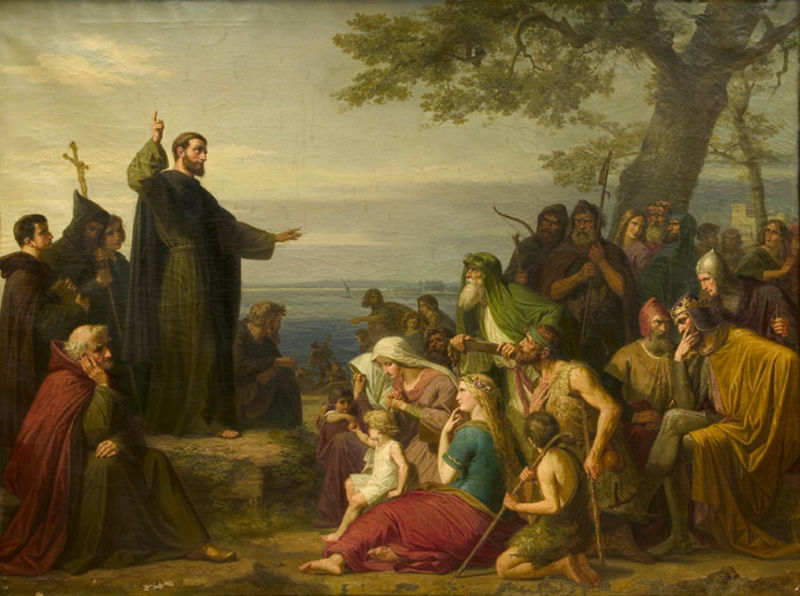
Titel: St. Gallus predigt den Alemannen am Bodensee das Evangelium
Künstler: Wilhelm Dürr
Standort: Karlsruhe
Institution: Staatliche Kunsthalle Karlsruhe
Schlagwörter: baum, berg, blau, blätter, felsen, gemälde, gott, gruppe, hand, himmel, kämpfer, laub, mann, meer, schatten, umhang, vogel, wasser, wolken, bäume, frauen, gelb, grün, landschaft, menschen, mädchen, ocker, see, sitzen, stadt, ufer, äste, abend, blumen, braun, bunt, finger, frau, geste, hintergrund, kleid, licht, mund, männer, nase, reden, rücken, schwarz, szene, weiss, ausblick, blick, blüten, gebäude, gürtel, haus, rot, schleier, schloss, wiese, wolke, haube, leute, malerei, menge, versammlung, alt, bart, blond, bärte, kappe, mütze, alte, arm, arme, bibel, falten, gesicht, johannes, stehen, stein, bild, gelehrte, hände, öl, ast, dämmerung, feld, ferne, horizont, stamm, vögel, zweige, gewässer, kirche, sonne, boden, insel, auge, gewand, gold, haare, kutte, mantel, sitzend, stehend, adel, gewänder, kind, blatt, publikum, krone, renaissance, boot, kinder, pferd, stock, fell, küste, schiff, schiffe, segel, segelboot, liegen, schlafen, bogen, italien, stab, zuschauer, rede, fels, farbe, luftperspektive, rast, ausdruck, hafen, romantik, möwe, könig, lanze, soldaten, langeweile, zeigefinger, stufe, faltenwurf, podest, junge, liegend, zeigen, nachdenken, klippe, alter, greis, denken, burg, kreuz, religion, gestade, zweig, barfuß, stücke, bewaffnet, waffen, knien, soldat, stöcke, waffe, volk, helm, herrscher, hauben, beten, kranz, frieden, ritter, römer, helme, prediger, jäger, hel, christus, jesus, antik, mittelalter, krieger, andacht, erhoben, priester, segen, kruzifix, mönch, franziskus, luther, menschengruppe, predigt, fingerzeig, heiliger, lanzen, mönche, prozession, umhänge, eiche, skeptisch, kutten, balu, pike, speer, speere, jünger, maria, christen, hirte, hirten, schäfer, zuhörer, biblisch, petrus, pfeil, sakral, christentum, greise, pfeile, gläubige, kaputze, verkündigung, kapuze, erwachsene, franziskaner, pater, zuhören, kreut, tonsur, aufteilung, mee, hören, christ, beraten, berater, pilger, zeigegestus, apostel, kreuzstab, mission, missionar, predigen, franz von assisi, überlegen, männe, carolsfeld, lauschen, verkündung, kapuzen, boticelli, fraz, paulus, genezareth, bekehrung, bettelorden, himmelk, himmel7, uhang, fellmantel, zweifler, deutend, prdeigt, misstrauisch, sprecher, heiden, hummel, feks, mahnen, bergpredigt, blodn, fellumhang, missionierung, fruen, linder, iche, am, warnen, thomas münzer, barfß, m"nner, überzeugen, kapuze+segelboot, posest, ijunge, sitzen4, oberflächlich, keinetiefe, thoman münzer, grün rot blau, mahnend, odenskleid, erkündung, lkinder, vortragender, inknognito, landschafg, kreuz prdeigt, kredigt, predier